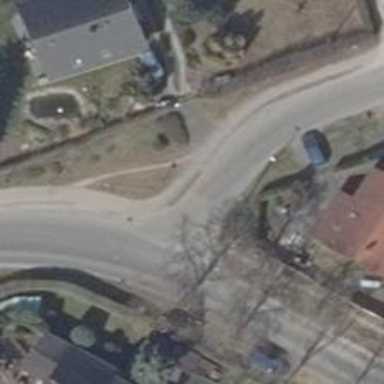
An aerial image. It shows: Sidewalk along the footway.